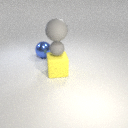
large gray rubber sphere above small gray rubber sphere